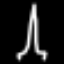
Label: The Eiffel Tower